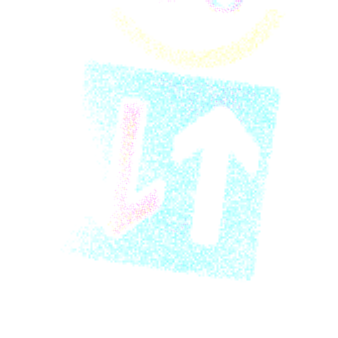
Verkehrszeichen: VorrangVorGegenverkehr
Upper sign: Geschwindigkeit60
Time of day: Night
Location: Outdoor (Suburban)
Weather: PartlyCloudy
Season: NotSpecified
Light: Artificial